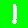
Digit: 1